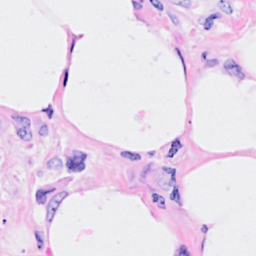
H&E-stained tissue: Breast